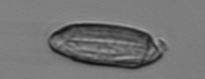
Label: Katodinium_or_Torodinium